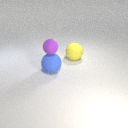
large yellow rubber sphere to the right of large blue rubber sphere